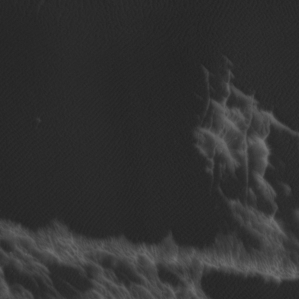
Label: non_frost